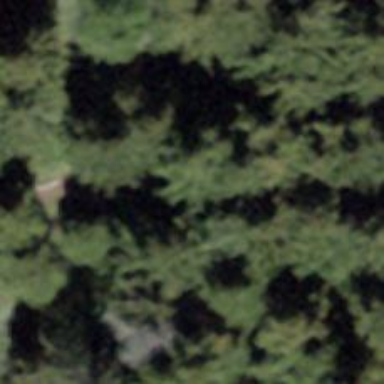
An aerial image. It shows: Brown bench.